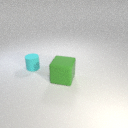
small cyan rubber cylinder to the left of large green rubber cube